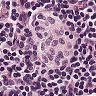
Metastatic tissue present: no